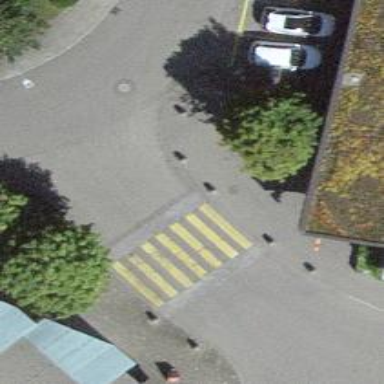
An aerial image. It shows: Bicycle parking area.